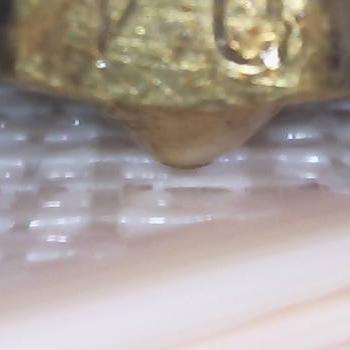
Flow rate: 42%